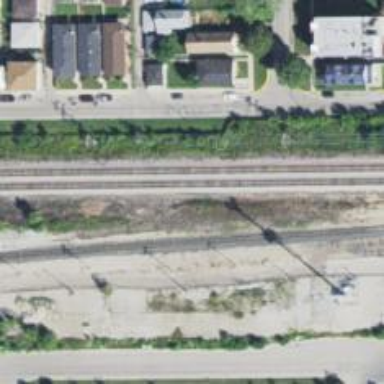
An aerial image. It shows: Abandoned railway.